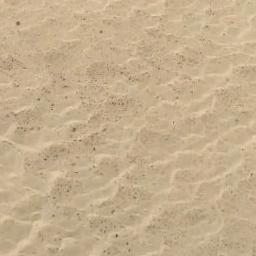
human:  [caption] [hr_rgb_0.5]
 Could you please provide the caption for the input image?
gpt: The white desert is full of sparse plants .

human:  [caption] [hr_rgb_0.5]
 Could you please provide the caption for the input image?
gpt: The desert has yellow sand, Some trellis dunes and sparse small plants .

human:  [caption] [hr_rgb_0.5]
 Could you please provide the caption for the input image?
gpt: This is a yellow desert with wavy stripes .

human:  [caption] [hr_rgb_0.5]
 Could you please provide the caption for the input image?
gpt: There are many lines in the desert .

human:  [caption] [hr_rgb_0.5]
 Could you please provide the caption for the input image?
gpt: A yellow desert with some dunes .